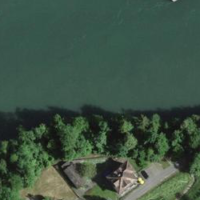
EUNIS habitat code: 15
Species observed at this site:
Clinopodium vulgare